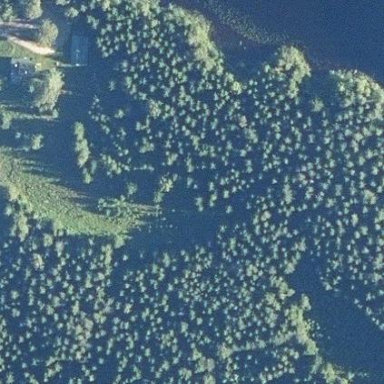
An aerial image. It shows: Forest area.